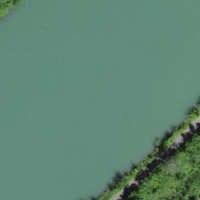
EUNIS habitat code: 15
Species observed at this site:
Cornus sanguinea
Melilotus albus